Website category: jobs
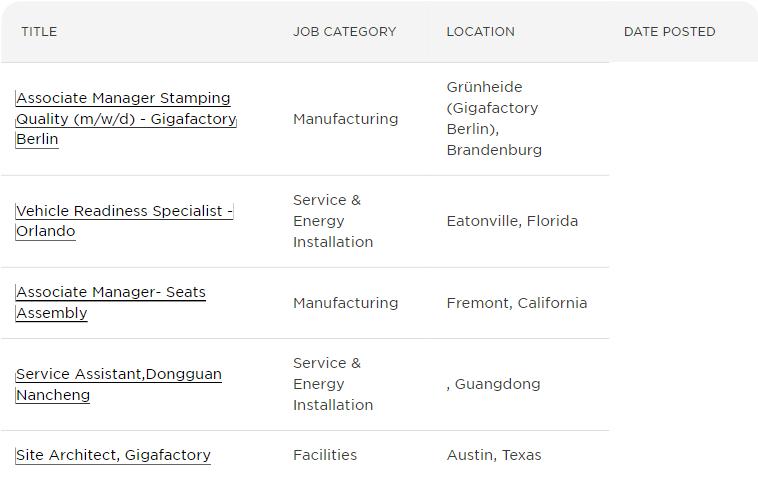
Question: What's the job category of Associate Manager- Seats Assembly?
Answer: Manufacturing

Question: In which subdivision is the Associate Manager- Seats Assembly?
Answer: Manufacturing

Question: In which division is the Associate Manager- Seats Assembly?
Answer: Manufacturing

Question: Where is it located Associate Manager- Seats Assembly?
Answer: Manufacturing

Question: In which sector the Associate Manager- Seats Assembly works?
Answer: Manufacturing

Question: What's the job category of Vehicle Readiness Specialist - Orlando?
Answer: Service & Energy Installation

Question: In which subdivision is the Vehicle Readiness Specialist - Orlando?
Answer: Service & Energy Installation

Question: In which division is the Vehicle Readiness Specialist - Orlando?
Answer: Service & Energy Installation

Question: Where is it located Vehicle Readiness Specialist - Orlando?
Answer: Service & Energy Installation

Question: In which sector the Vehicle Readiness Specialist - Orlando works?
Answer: Service & Energy Installation

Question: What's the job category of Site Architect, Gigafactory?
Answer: Facilities

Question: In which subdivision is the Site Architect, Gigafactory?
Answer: Facilities

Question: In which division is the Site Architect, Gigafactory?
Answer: Facilities

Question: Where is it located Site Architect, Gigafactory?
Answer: Facilities

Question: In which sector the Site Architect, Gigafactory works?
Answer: Facilities

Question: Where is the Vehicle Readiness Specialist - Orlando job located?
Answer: Eatonville, Florida

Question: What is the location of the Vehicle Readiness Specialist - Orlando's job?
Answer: Eatonville, Florida

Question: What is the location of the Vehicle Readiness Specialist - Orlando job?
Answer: Eatonville, Florida

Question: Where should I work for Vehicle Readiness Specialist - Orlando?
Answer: Eatonville, Florida

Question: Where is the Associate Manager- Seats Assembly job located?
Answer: Fremont, California

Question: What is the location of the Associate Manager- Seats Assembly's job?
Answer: Fremont, California

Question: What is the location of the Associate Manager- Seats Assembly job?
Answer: Fremont, California

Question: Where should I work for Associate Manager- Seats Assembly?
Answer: Fremont, California

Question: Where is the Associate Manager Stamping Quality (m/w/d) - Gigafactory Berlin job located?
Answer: Grnheide (Gigafactory Berlin), Brandenburg

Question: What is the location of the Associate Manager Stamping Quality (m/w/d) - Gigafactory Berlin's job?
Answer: Grnheide (Gigafactory Berlin), Brandenburg

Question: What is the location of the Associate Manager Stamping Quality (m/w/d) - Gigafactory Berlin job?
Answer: Grnheide (Gigafactory Berlin), Brandenburg

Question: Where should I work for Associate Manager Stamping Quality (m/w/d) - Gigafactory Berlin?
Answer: Grnheide (Gigafactory Berlin), Brandenburg

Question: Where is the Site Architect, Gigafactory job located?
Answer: Austin, Texas

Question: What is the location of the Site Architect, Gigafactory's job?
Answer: Austin, Texas

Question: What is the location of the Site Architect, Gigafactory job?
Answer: Austin, Texas

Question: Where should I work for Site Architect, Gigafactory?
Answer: Austin, Texas

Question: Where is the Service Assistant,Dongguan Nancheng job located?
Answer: , Guangdong

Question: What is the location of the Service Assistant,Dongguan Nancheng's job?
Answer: , Guangdong

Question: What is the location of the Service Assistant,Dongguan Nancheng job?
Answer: , Guangdong

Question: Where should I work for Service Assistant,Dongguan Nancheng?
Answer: , Guangdong

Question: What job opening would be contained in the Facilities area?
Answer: Site Architect, Gigafactory

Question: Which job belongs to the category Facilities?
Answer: Site Architect, Gigafactory

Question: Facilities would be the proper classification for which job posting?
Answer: Site Architect, Gigafactory

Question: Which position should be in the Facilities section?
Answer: Site Architect, Gigafactory

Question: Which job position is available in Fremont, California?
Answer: Associate Manager- Seats Assembly

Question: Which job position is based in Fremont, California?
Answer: Associate Manager- Seats Assembly

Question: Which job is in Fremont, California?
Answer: Associate Manager- Seats Assembly

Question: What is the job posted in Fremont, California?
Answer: Associate Manager- Seats Assembly

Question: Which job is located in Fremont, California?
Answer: Associate Manager- Seats Assembly

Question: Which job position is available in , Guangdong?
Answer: Service Assistant,Dongguan Nancheng

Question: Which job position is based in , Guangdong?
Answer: Service Assistant,Dongguan Nancheng

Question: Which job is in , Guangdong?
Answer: Service Assistant,Dongguan Nancheng

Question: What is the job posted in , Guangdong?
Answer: Service Assistant,Dongguan Nancheng

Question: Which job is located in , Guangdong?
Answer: Service Assistant,Dongguan Nancheng

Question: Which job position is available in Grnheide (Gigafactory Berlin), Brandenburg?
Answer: Associate Manager Stamping Quality (m/w/d) - Gigafactory Berlin

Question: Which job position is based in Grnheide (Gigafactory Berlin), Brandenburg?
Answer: Associate Manager Stamping Quality (m/w/d) - Gigafactory Berlin

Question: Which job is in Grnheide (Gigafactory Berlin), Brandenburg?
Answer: Associate Manager Stamping Quality (m/w/d) - Gigafactory Berlin

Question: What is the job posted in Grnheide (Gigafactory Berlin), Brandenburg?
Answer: Associate Manager Stamping Quality (m/w/d) - Gigafactory Berlin

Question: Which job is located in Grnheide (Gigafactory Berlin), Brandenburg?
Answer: Associate Manager Stamping Quality (m/w/d) - Gigafactory Berlin

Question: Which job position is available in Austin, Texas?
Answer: Site Architect, Gigafactory

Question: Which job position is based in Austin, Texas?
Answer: Site Architect, Gigafactory

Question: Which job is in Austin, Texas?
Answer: Site Architect, Gigafactory

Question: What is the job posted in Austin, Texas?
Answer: Site Architect, Gigafactory

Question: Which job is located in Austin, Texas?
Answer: Site Architect, Gigafactory

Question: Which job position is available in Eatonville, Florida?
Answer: Vehicle Readiness Specialist - Orlando

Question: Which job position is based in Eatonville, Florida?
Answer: Vehicle Readiness Specialist - Orlando

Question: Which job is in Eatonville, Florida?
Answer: Vehicle Readiness Specialist - Orlando

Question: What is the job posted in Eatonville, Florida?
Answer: Vehicle Readiness Specialist - Orlando

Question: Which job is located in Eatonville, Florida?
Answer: Vehicle Readiness Specialist - Orlando